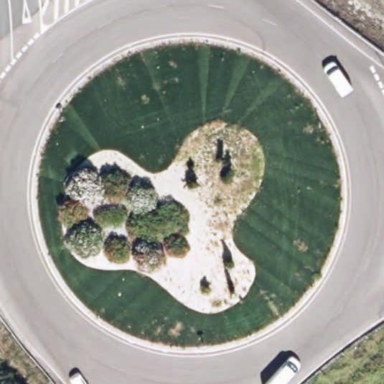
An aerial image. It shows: Secondary road around roundabout.